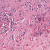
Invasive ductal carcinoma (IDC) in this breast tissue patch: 0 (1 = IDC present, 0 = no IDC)